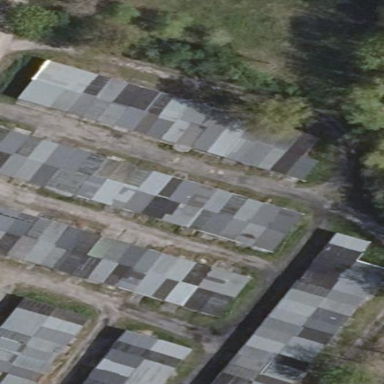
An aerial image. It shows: Garages with flat roofs.